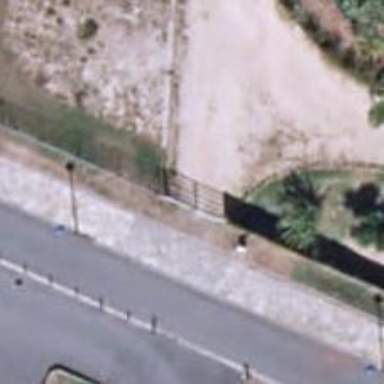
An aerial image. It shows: Gate.